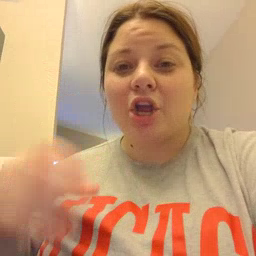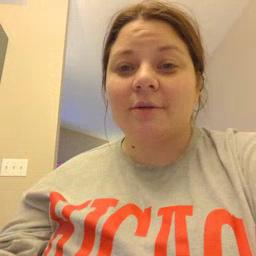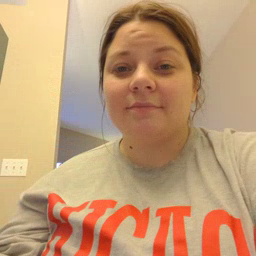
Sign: dryer